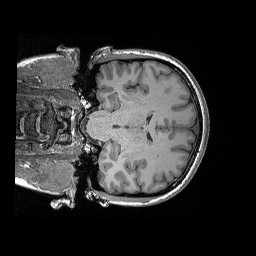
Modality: T1w
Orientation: coronal
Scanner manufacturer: siemens
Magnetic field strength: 3 T
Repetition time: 2.3 s
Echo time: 0.00298 s